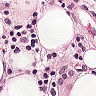
Metastatic tissue present: yes